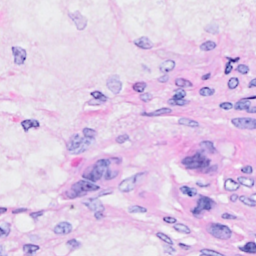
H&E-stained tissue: Breast